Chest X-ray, PA view. Patient: 72 years old, sex M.
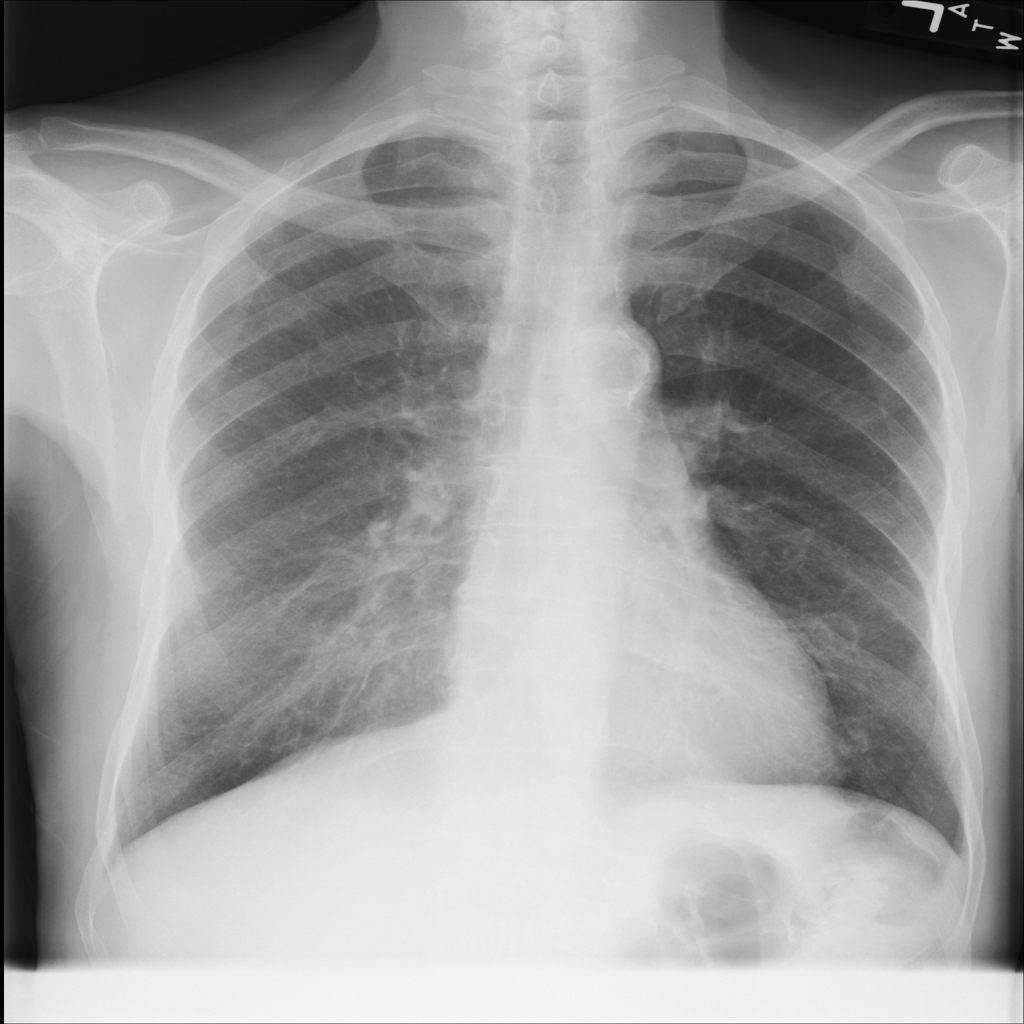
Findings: Nodule